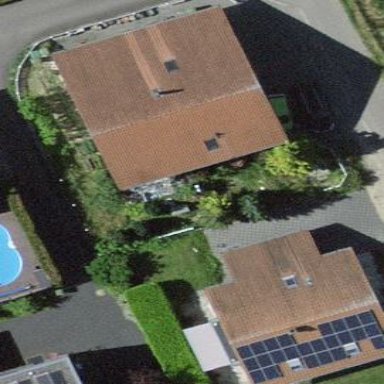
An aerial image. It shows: Gabled roofed house.